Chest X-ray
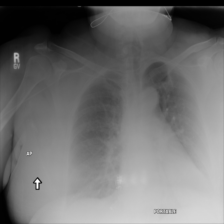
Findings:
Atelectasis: negative
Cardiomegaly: negative
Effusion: negative
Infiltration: negative
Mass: negative
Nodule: negative
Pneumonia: negative
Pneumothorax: negative
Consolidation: negative
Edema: negative
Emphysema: negative
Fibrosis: negative
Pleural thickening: negative
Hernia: negative